Interaction volume radius: 5 \u00c5
Interaction volume height: 25 \u00c5
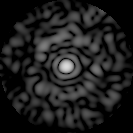
Disorder parameter: 0.8141